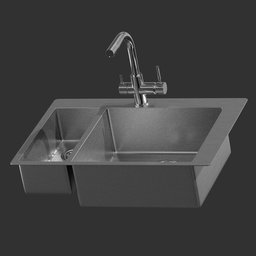
Label: appliances